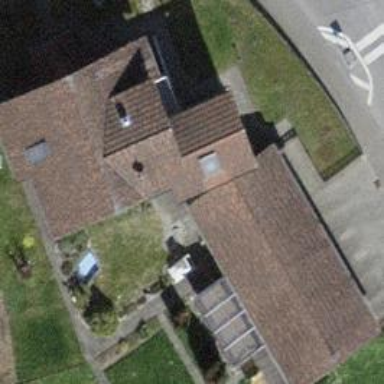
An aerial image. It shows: Building with tile roof.